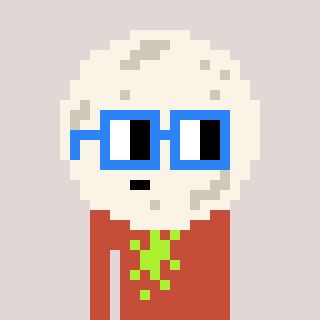
a pixel art character with square blue glasses, a moon-shaped head and a rust-colored body on a warm background